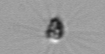
Label: Calciopappus